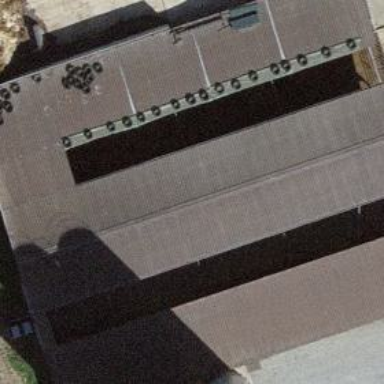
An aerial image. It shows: Cowshed building.